Question: I have following task and explained through below image

where I would like to implement functionality of up and down using arrows. but not getting idea how to perform up and down movement of item using arrows?
How to implement it jQuery (front and a related MySQL query in back end)?
What should be good query creating while user clicks on up or down arrow?
FYI every item is wrapped in '<div>' tag.
Any help would be appreciated.
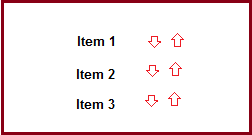
Answer: '''
$('.up-button').click(function(){
$(this).p1('.my').insertBefore($(this).p1('.my').prev());
});
$('.down-button').click(function(){
$(this).p1('.my').insertAfter($(this).p1('.my').next());
});
'''
i wish may be its help you .you can try this